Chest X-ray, AP view. Patient: 60 years old, sex F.
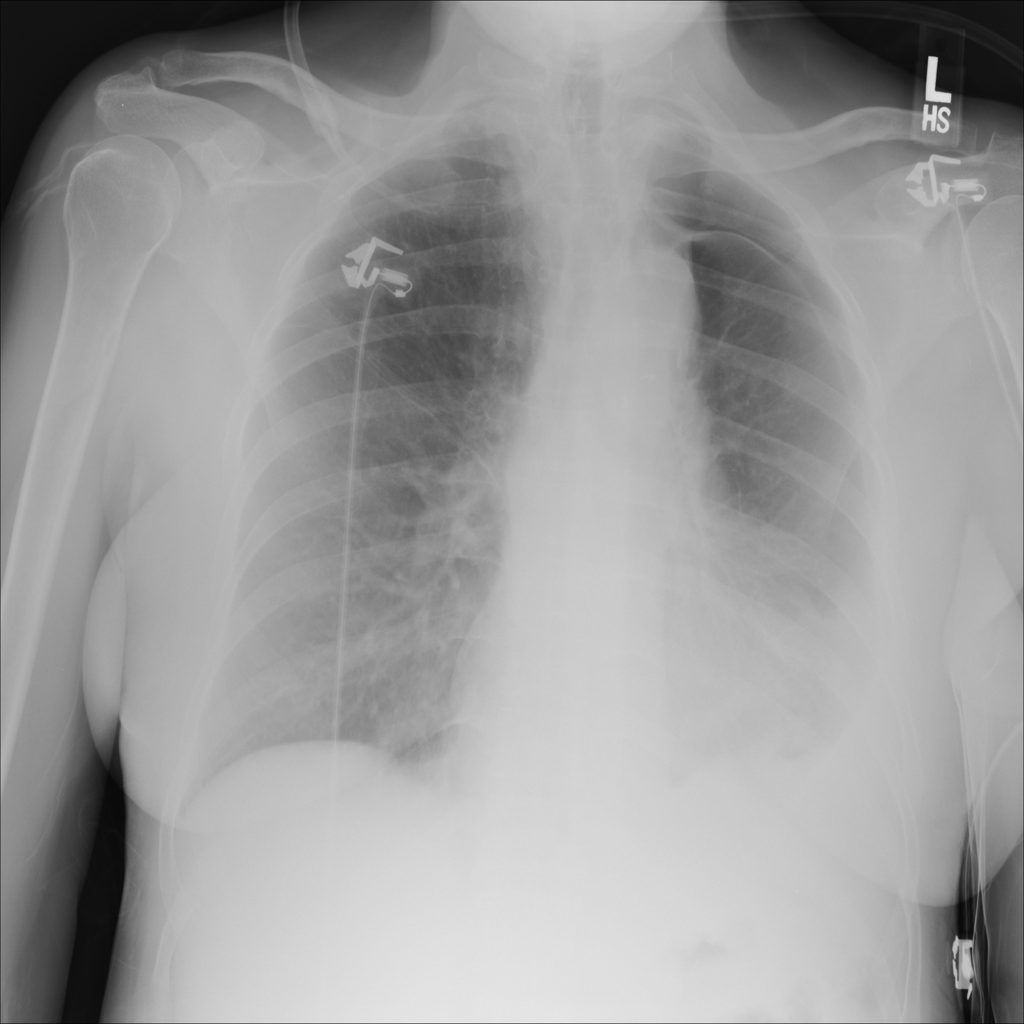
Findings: Effusion, Pneumothorax